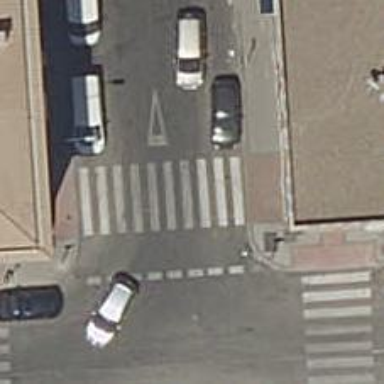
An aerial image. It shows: Uncontrolled road crossing.